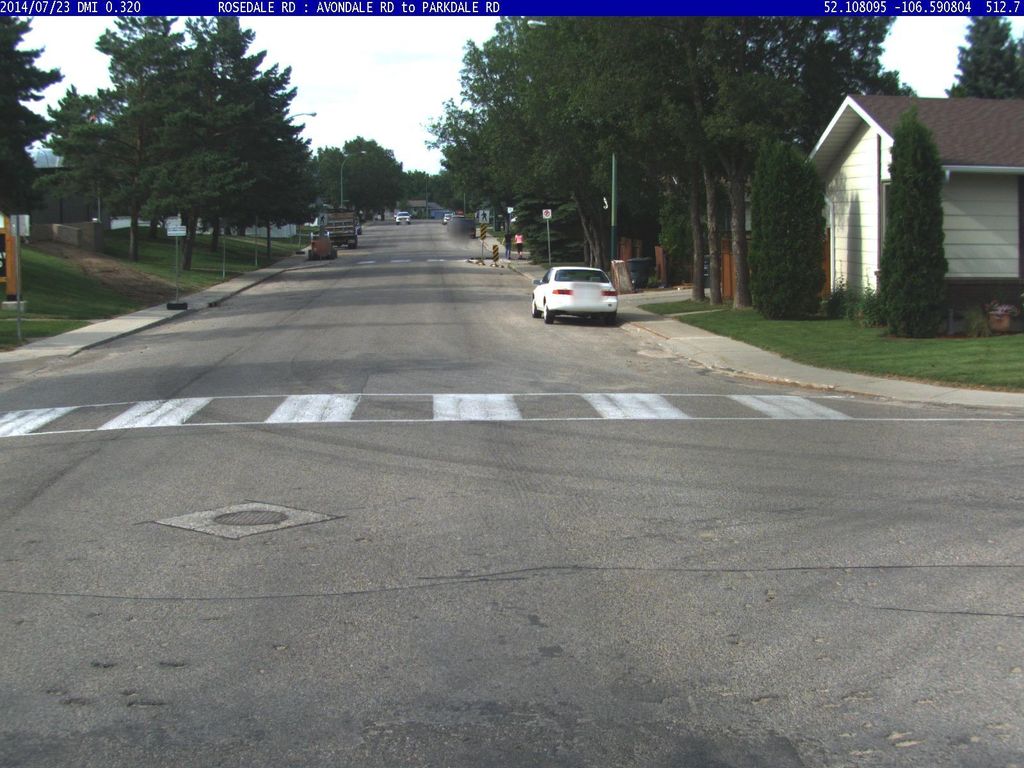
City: saskatoon